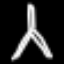
Label: The Eiffel Tower